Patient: sex M, age 69
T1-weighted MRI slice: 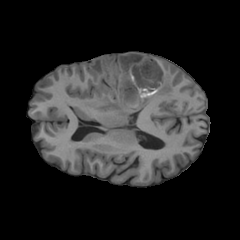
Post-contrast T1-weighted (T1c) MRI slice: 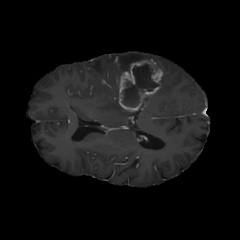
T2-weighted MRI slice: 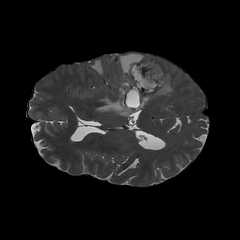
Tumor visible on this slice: yes
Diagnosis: Glioblastoma, IDH-wildtype
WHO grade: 4